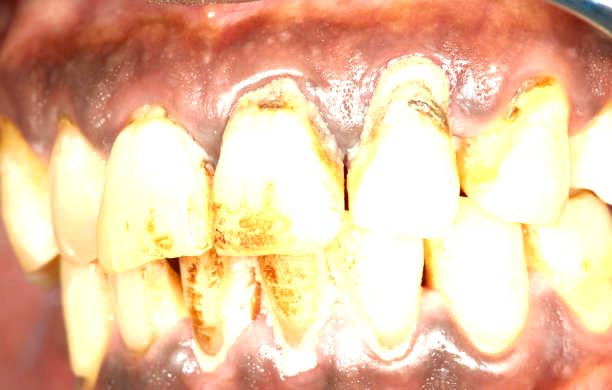
Condition: Gingivitis